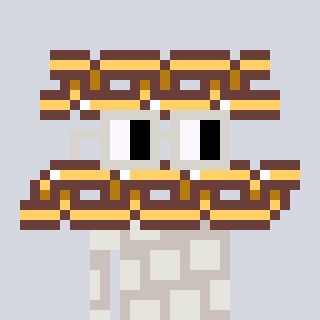
a pixel art character with square light gray glasses, a chain-shaped head and a foggrey-colored body on a cool background